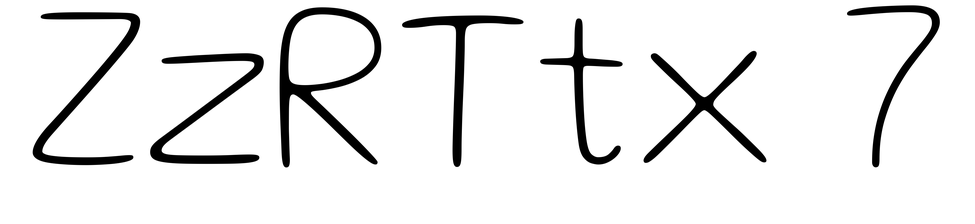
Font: Gluten_Thin